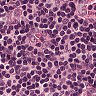
Metastatic tissue present: no